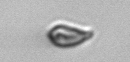
Label: Cryptophyta